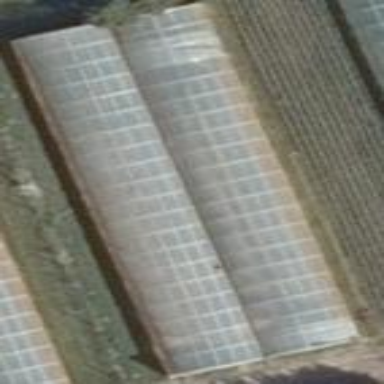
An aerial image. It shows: Greenhouse.